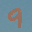
Label: 9